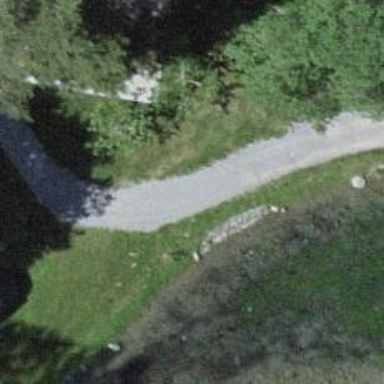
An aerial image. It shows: Designated golf cart path that is grade2 track.